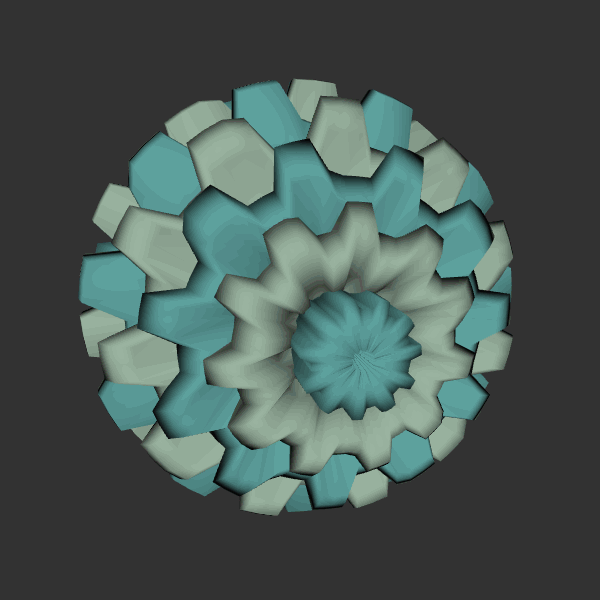
Background: dark